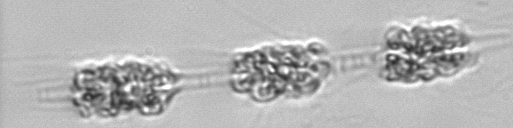
Label: Leptocylindrus_mediterraneus